Interaction volume radius: 5 \u00c5
Interaction volume height: 20 \u00c5
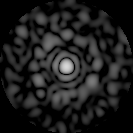
Disorder parameter: 0.8425